Question: What happens if a system exception occurs from a method in a session bean that has a transaction attribute REQUIRED_NEW and this method is called by some other method which is running in other transaction (i.e REQUIRED).

Will the suspended transcation(i.e Required) rollback or not ??
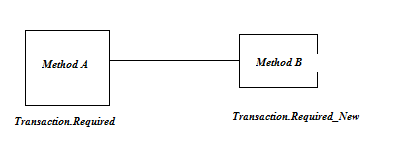
Answer: > what happens if System Exception occurs from a method in a session bean in EJB 3.0?
This is what the ejb3 specification says:
> 14.2.2 System Exceptions... The container catches a non-application exception; logs it; and, unless the bean is a message-driven bean, throws the javax.ejb.EJBException.... The transaction in which the bean method participated will be rolled back....
and the bean instance will be discared.
> Will the suspended transcation(i.e Required) rollback or not ??
In your case the Client method runs in a different transactional context, therefore, if you catch the
'javax.ejb.EJBException' that was originated in the target bean, the transaction will commit. Otherwise, the transaction will be rolled back.